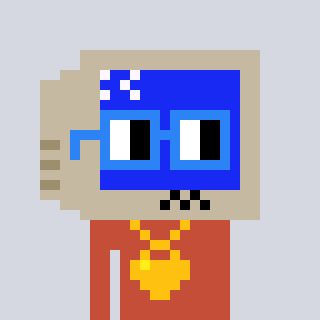
a pixel art character with square blue glasses, a old monitor-shaped head and a rust-colored body on a cool background